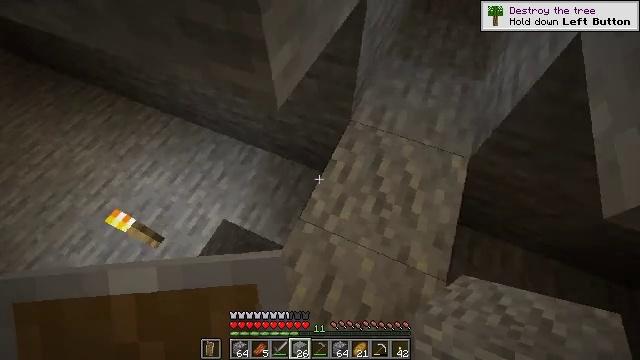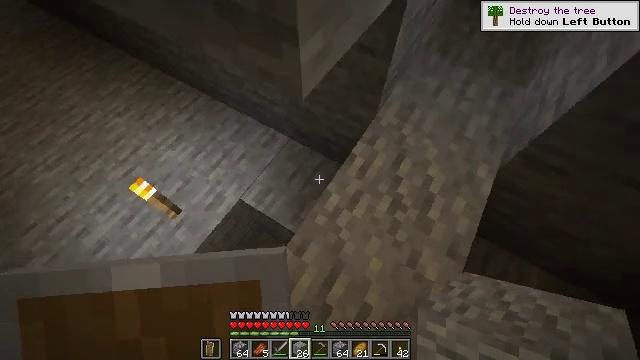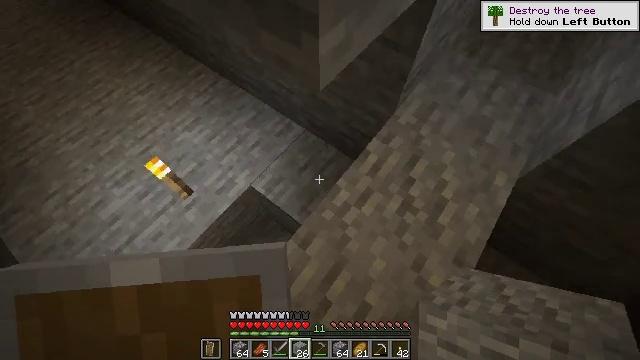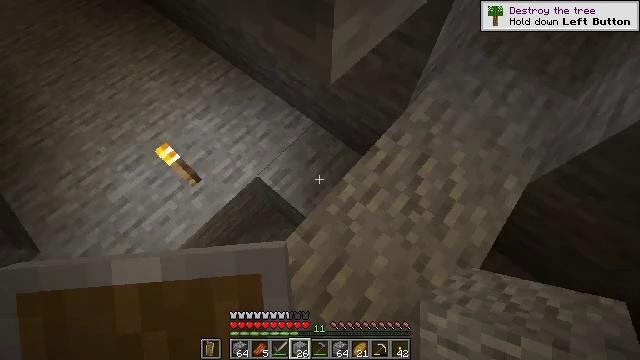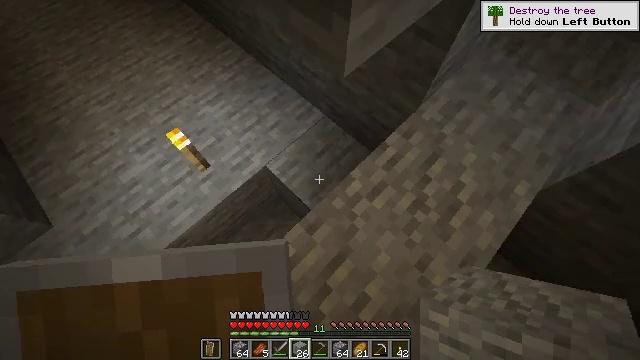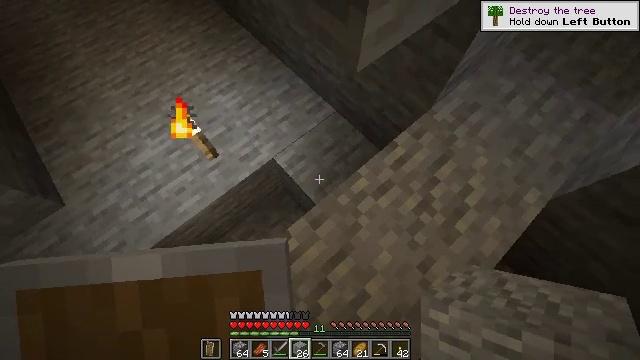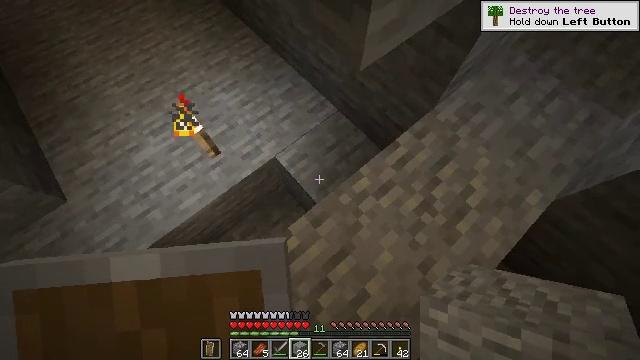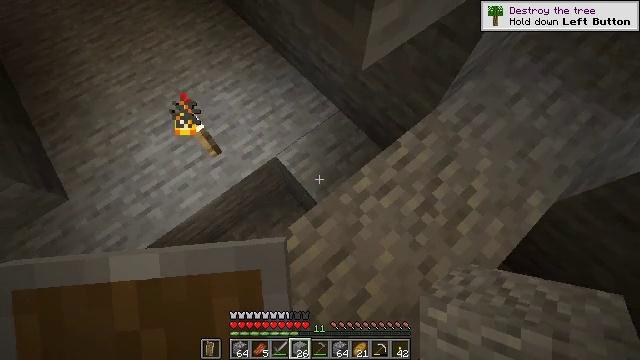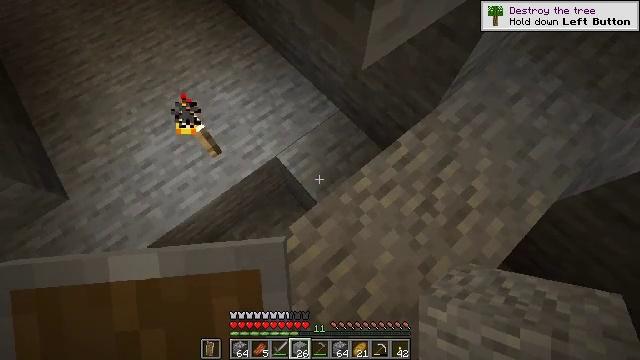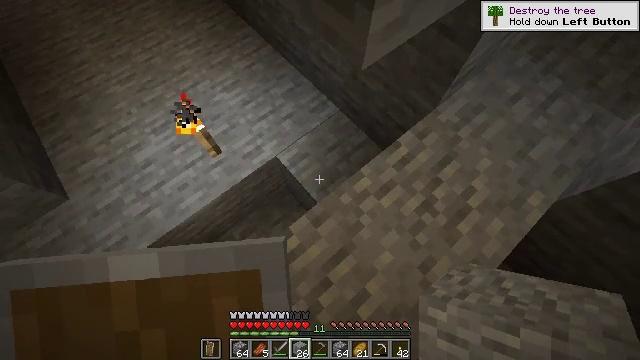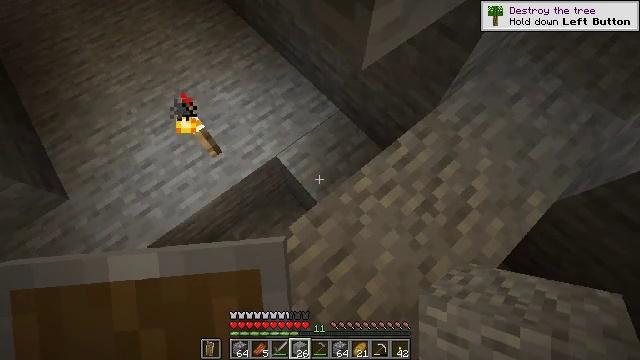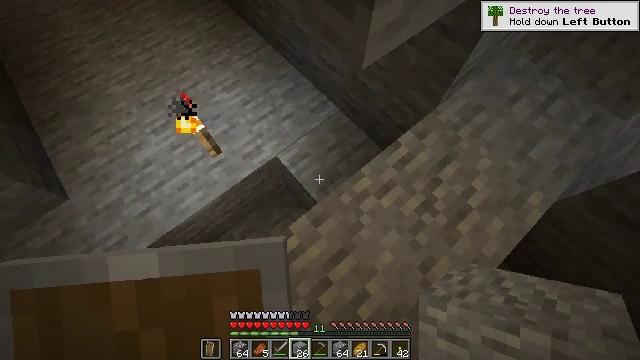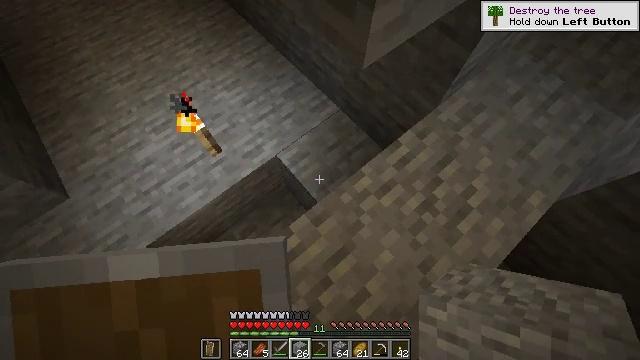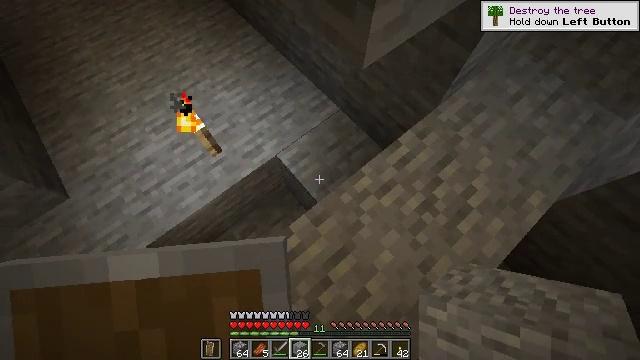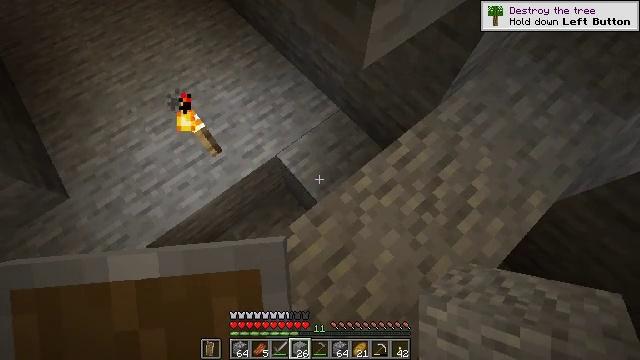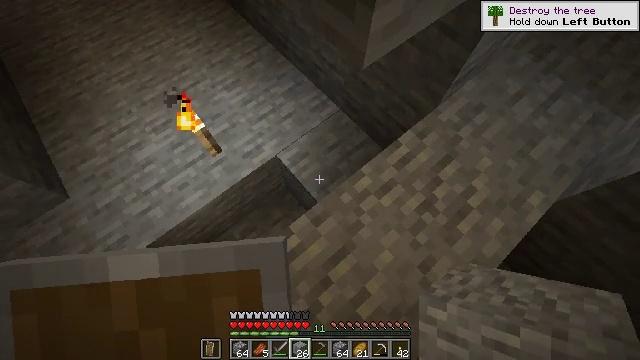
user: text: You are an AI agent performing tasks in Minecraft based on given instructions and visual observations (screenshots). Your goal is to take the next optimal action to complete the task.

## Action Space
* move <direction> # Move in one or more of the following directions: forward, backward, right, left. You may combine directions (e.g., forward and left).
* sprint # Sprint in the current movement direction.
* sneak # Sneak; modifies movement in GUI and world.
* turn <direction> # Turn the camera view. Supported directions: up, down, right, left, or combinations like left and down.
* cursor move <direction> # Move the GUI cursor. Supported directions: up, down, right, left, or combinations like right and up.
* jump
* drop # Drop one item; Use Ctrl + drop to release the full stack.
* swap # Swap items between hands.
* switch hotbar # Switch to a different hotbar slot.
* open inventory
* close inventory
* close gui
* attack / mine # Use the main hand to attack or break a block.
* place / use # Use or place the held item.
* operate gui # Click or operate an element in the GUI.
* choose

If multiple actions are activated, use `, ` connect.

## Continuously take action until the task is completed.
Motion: motion action
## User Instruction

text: Gather andesite blocks.
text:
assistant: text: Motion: turn left and down
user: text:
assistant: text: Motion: turn left and down
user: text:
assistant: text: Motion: turn left and down
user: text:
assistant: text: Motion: turn left and down
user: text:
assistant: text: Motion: turn left and down
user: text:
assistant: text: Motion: no_op
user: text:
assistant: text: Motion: no_op
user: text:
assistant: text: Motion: no_op
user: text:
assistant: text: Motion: no_op
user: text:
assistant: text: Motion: no_op
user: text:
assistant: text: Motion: no_op
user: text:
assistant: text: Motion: no_op
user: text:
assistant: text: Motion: no_op
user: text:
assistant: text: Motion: no_op
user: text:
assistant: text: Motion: no_op
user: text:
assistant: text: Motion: no_op
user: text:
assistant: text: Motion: no_op
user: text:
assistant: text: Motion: no_op
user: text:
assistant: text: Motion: no_op
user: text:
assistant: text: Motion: no_op
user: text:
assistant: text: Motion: no_op
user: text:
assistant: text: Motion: no_op
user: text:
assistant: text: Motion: no_op
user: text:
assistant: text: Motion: no_op
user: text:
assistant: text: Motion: no_op
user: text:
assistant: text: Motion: no_op
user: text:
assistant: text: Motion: no_op
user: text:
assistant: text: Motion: no_op
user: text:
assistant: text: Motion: no_op
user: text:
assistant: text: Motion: turn right and up